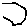
Label: hexagon